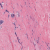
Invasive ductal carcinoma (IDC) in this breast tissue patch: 1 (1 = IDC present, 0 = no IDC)